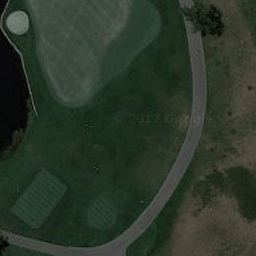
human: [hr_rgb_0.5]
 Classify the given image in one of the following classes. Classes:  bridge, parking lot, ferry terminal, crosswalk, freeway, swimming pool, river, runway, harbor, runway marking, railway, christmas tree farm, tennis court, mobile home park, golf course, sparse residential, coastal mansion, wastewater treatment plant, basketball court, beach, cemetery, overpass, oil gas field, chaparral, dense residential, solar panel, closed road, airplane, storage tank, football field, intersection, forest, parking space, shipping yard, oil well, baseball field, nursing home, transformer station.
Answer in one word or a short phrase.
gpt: golf course